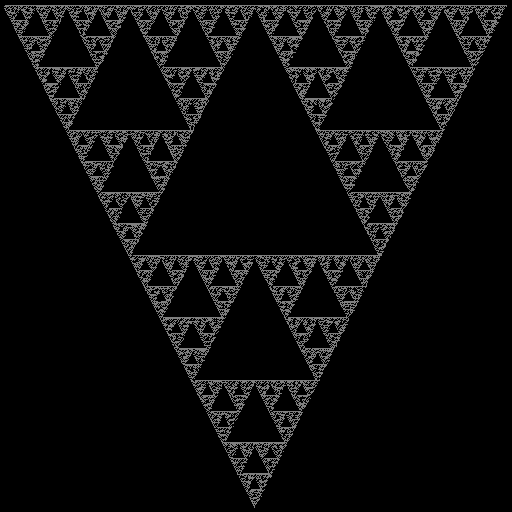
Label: sierpinski_gasket